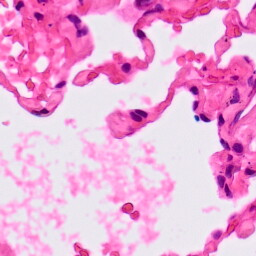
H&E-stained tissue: Lung